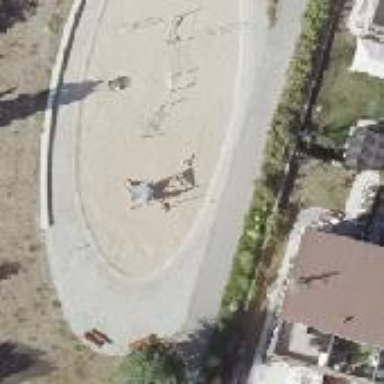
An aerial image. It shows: Playground area for leisure land.